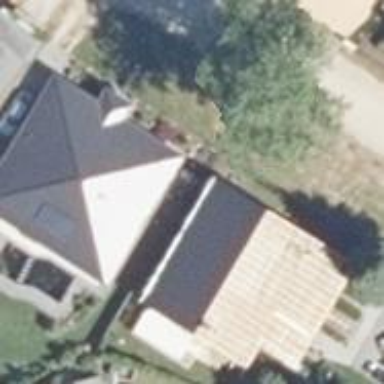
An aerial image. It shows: Simple and straightforward house.